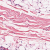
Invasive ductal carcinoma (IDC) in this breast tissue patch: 0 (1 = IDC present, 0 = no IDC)